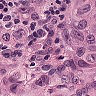
Metastatic tissue present: yes